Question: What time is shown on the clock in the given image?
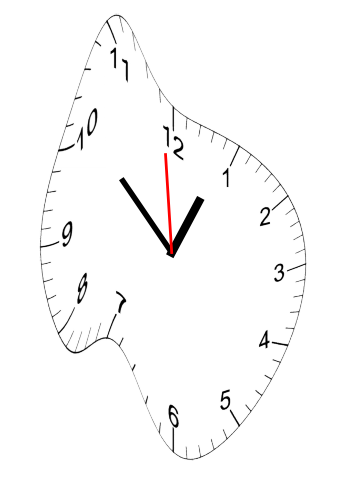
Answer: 12:51:59